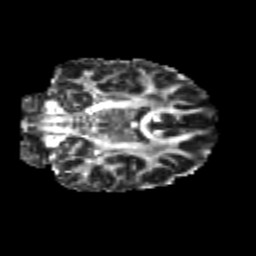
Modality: FA
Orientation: coronal
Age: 21
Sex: male
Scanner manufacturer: siemens
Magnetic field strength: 3 T
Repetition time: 3.5 s
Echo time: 0.104 s